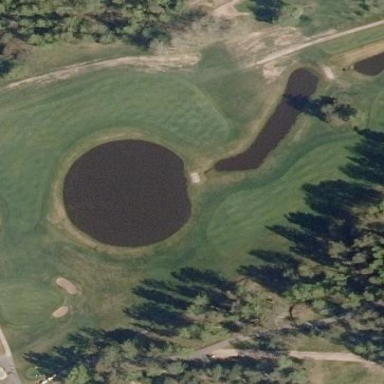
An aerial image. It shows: Water hazard in golf course. The hazard is natural water feature.